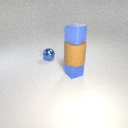
small blue metal cube below small blue rubber cube